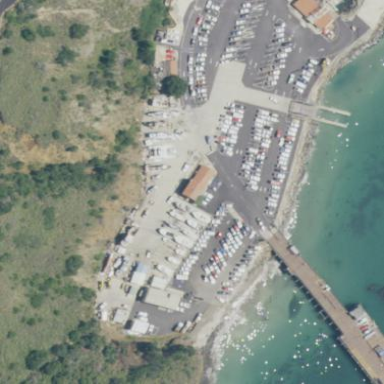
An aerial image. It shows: Boat storage area.